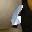
Label: 6